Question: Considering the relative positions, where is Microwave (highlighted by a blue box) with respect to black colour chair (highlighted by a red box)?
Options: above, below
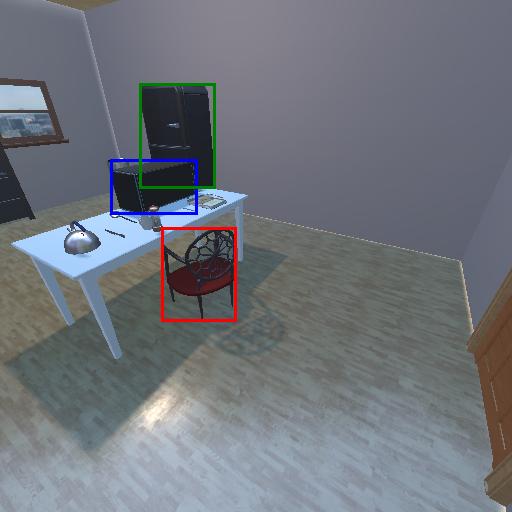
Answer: above